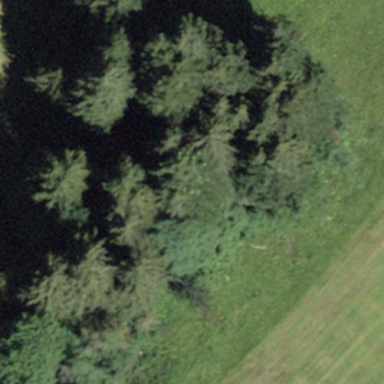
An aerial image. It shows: Forest with mixed types of leaves.